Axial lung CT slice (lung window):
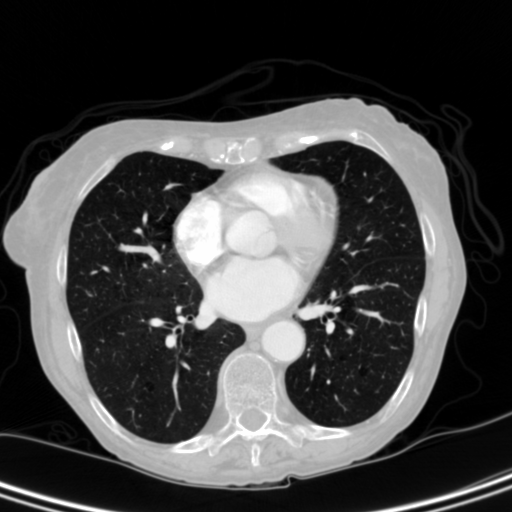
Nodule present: no